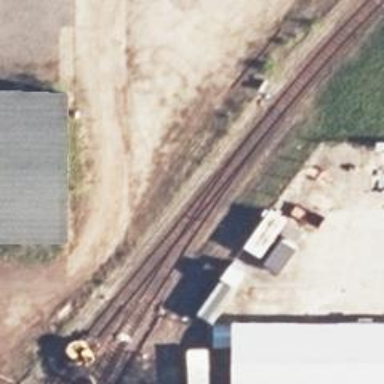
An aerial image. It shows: Railway switch.